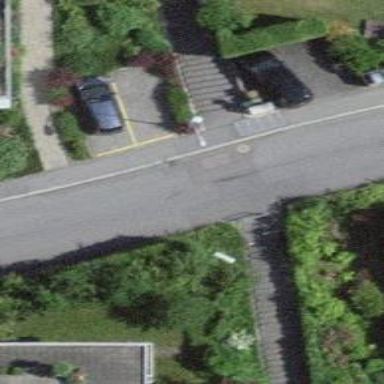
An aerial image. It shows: Kerb serving as barrier.